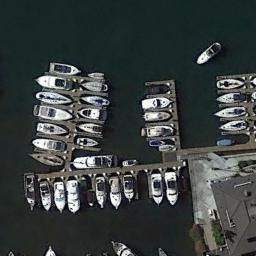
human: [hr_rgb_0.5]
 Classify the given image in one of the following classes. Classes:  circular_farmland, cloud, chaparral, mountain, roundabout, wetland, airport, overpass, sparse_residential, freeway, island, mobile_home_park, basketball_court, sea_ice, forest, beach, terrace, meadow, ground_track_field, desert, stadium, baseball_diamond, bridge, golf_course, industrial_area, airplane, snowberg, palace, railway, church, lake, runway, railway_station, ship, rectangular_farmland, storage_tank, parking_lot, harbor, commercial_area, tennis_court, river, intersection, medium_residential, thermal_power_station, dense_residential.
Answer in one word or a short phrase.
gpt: harbor